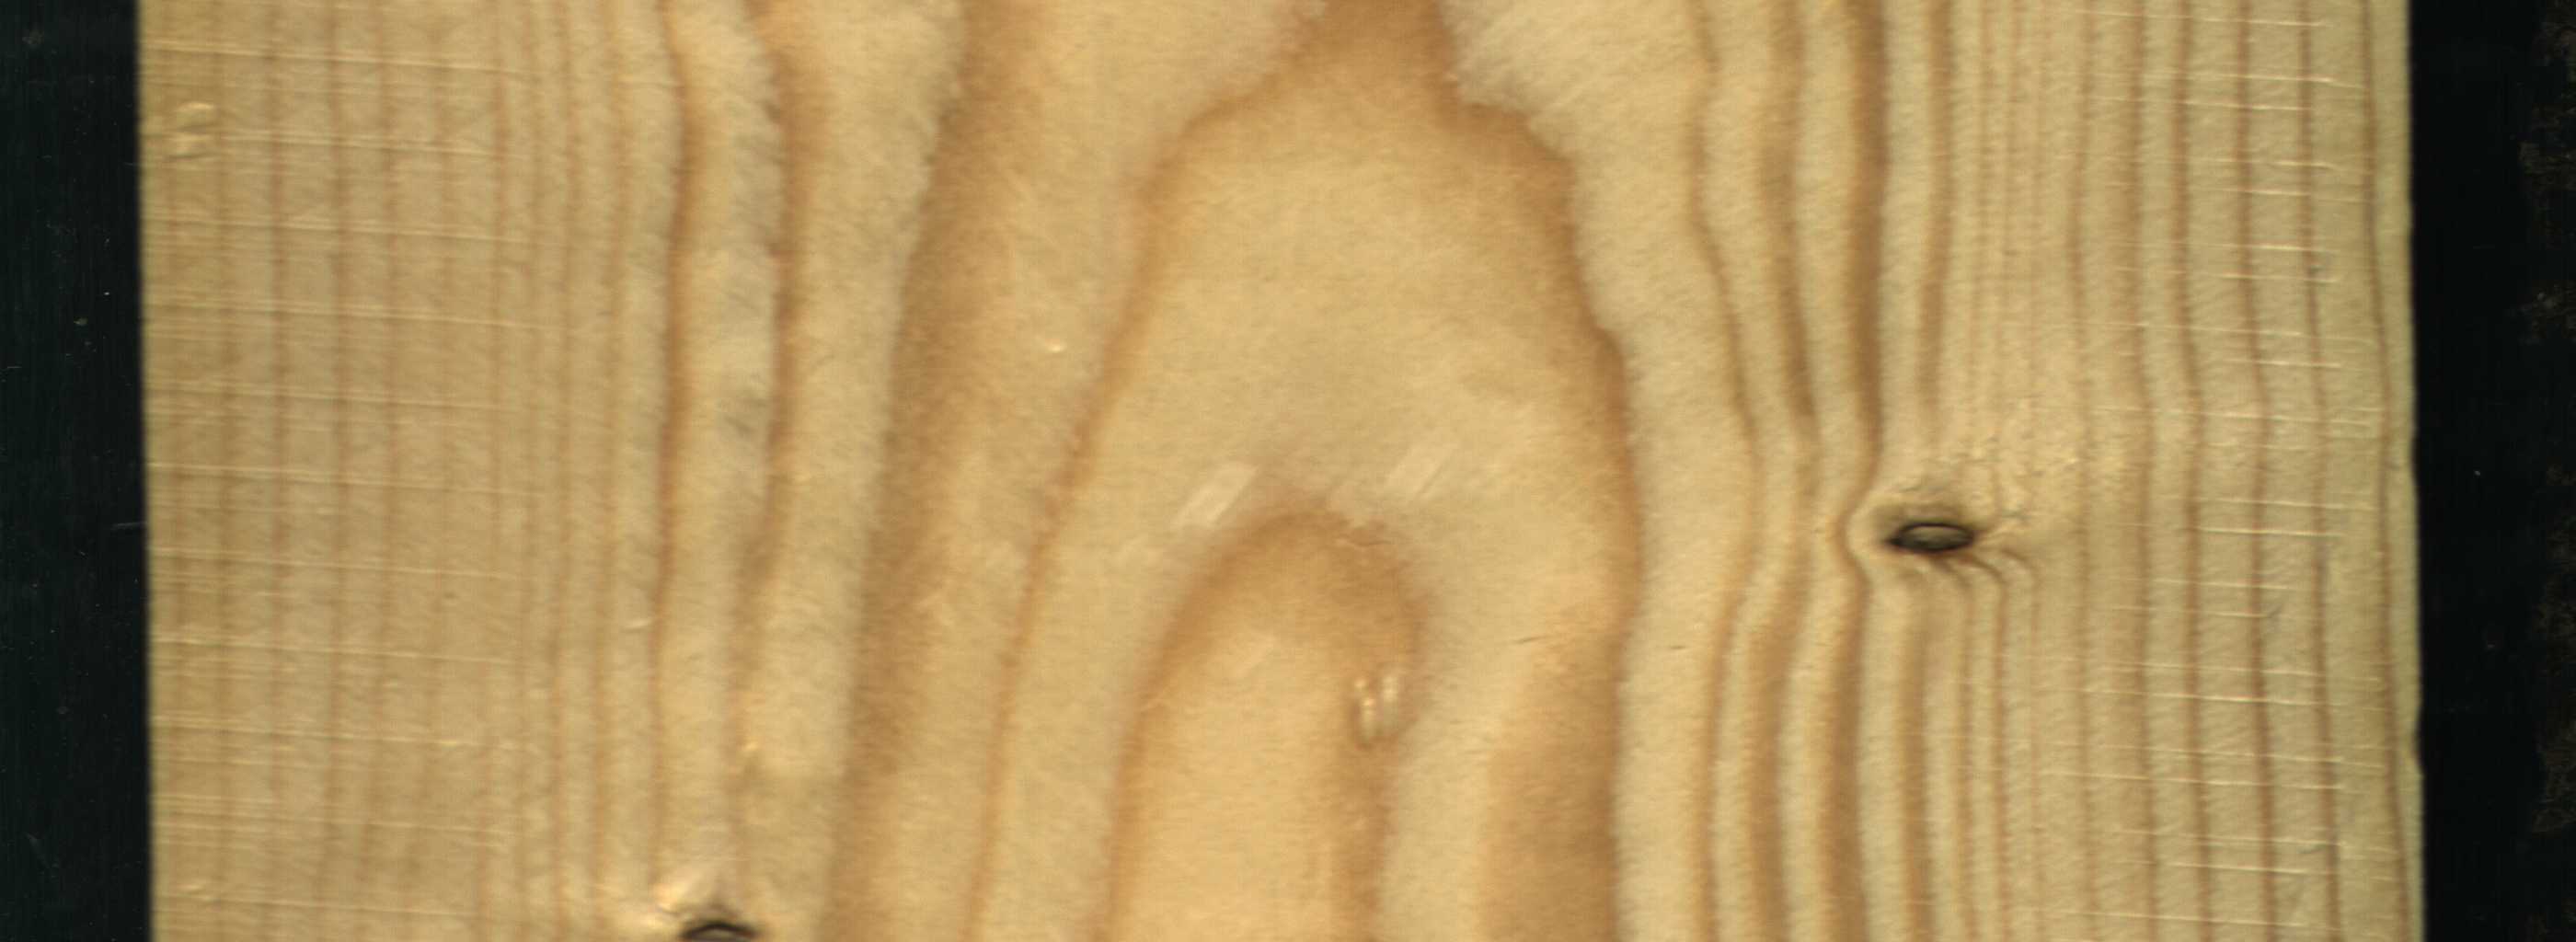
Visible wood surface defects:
Dead_Knot
Dead_Knot